Question: I tried to create an xls file in labview 2010 as shown below:

I get something like below in this excel file:
'''
0.13 0.01 99
0.51 0.02 99
13.97 0.55 8.81
23.11 0.91 12.04
36.7 1.45 8.74
50.42 1.99 8.67
'''
However, when I open excel I get the warning that:
> "the file you are trying to open xls is in a different format than
specified by the extension"
when I change the file to a .csv, I no longer get this error. But I need excel to open it in the xls format without the warning. Can this be done?
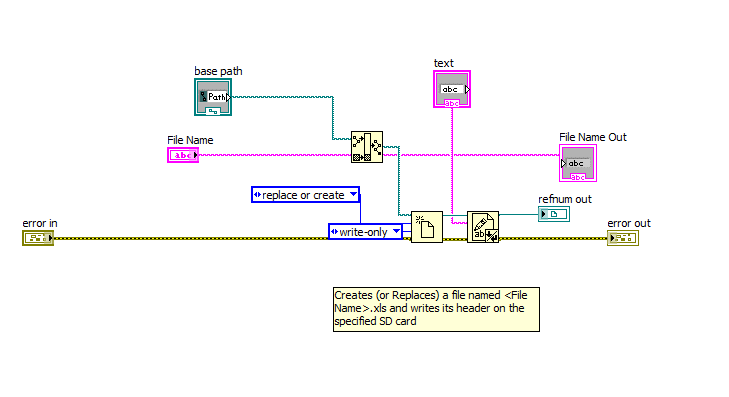
Answer: LabVIEW cannot directly write to an XLS format file.
- You can write a CSV and open it in Excel (Excel will open a CSV file with a .xls extension, as you are seeing).- On Windows you can use the Report Generation Toolkit or one of the Excel automation interfaces (.NET/ActiveX) to tell Excel to write an XLS file with the values that you specify programatically. This requires that Excel be installed on the local machine.- In LabVIEW 2013 you can use the "Write to Measurement File Express VI" to write directly to XLS** files without having Excel installed.- There may be a non-NI support library or command line tool you could call but I'm not aware of one.
This document explains a little more:
<URL>